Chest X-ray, AP view. Patient: 56 years old, sex F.
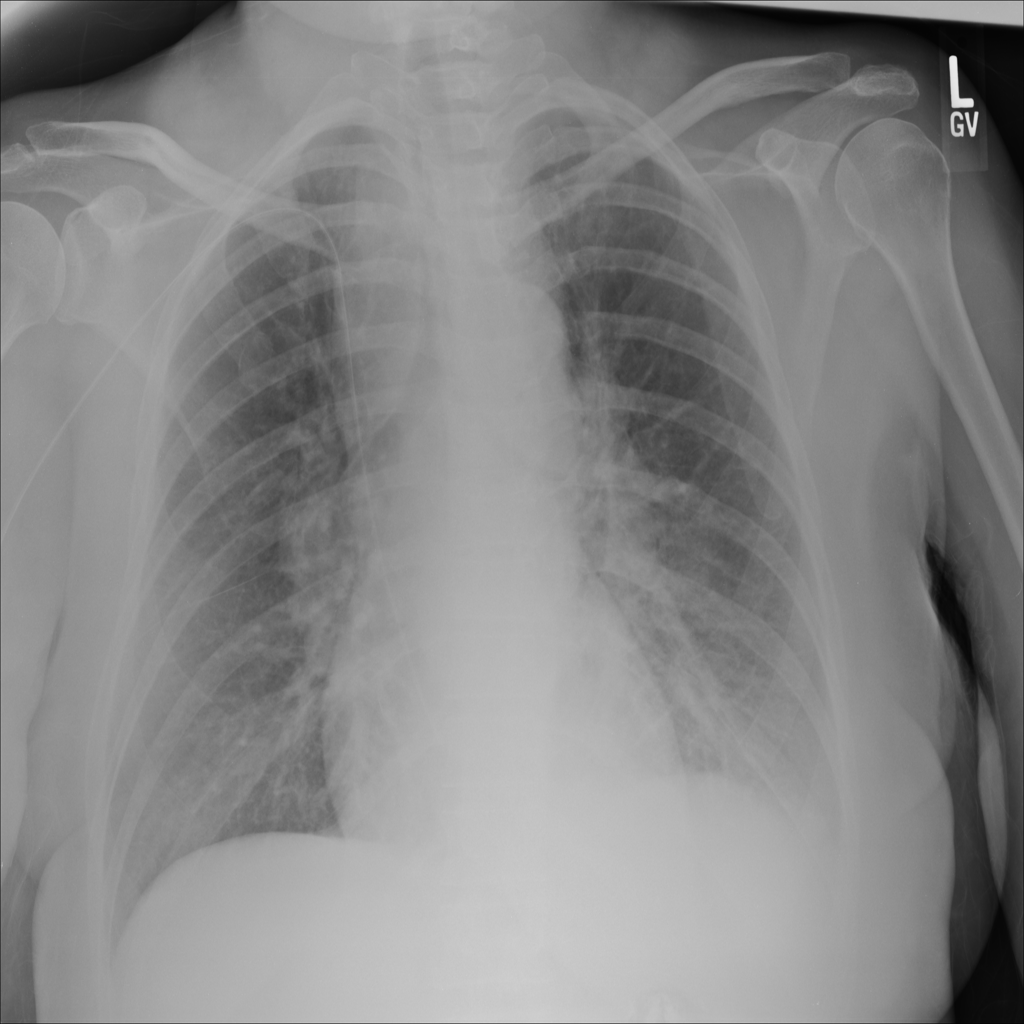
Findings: Mass